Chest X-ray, PA view. Patient: 29 years old, sex F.
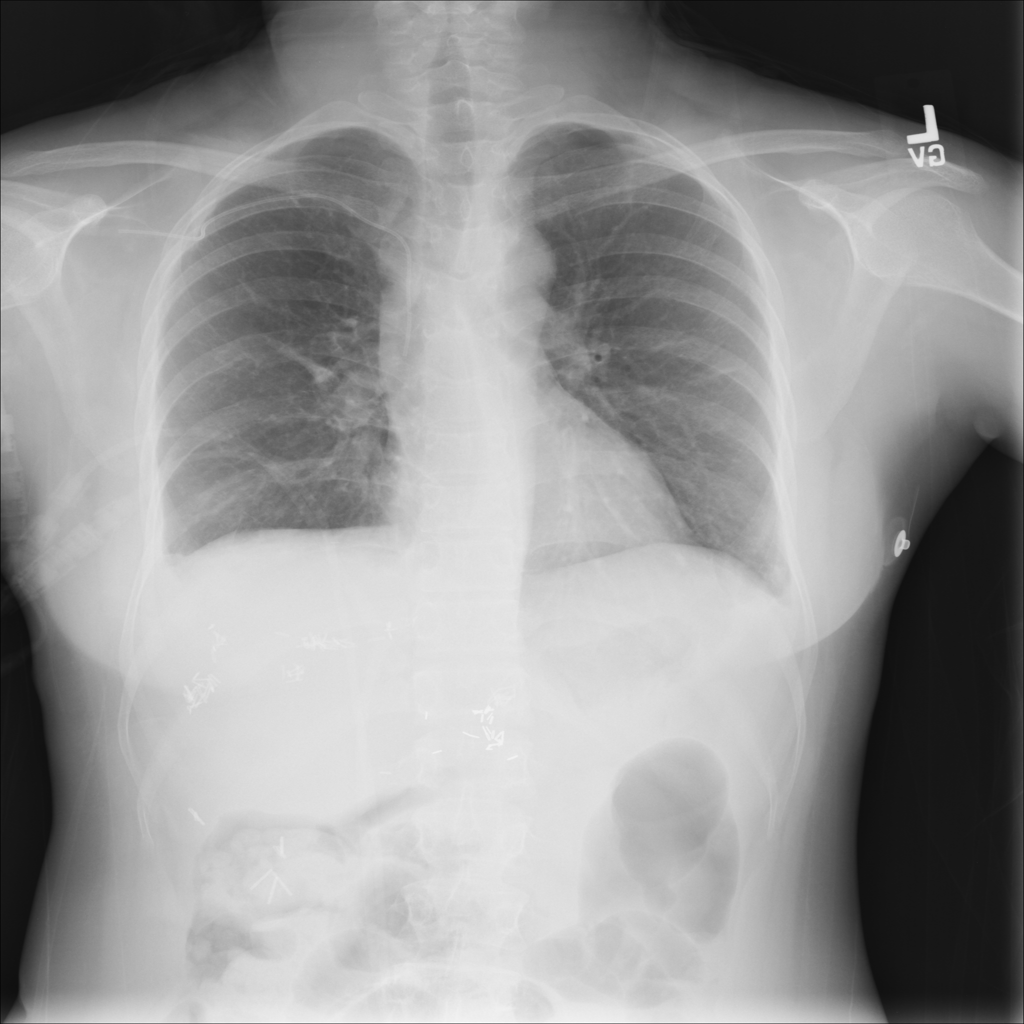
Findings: Atelectasis, Effusion, Infiltration, Nodule